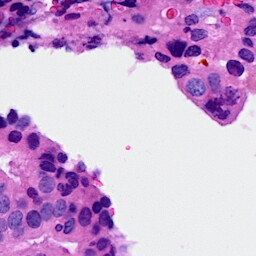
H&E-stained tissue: Breast